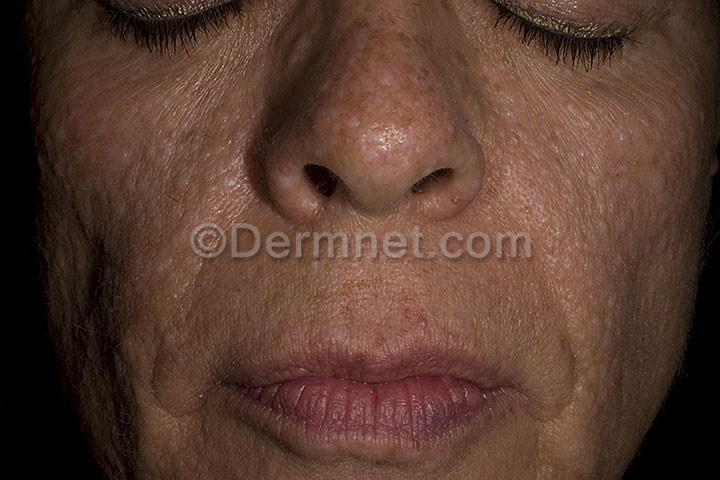
Disease: Systemic Disease